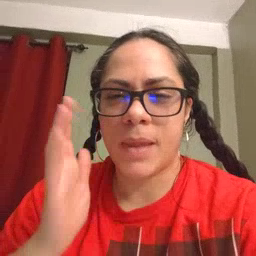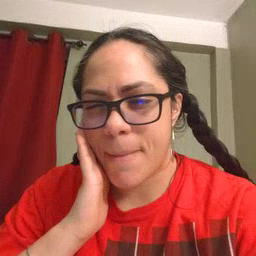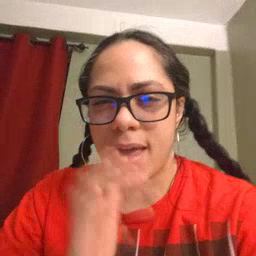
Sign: bed